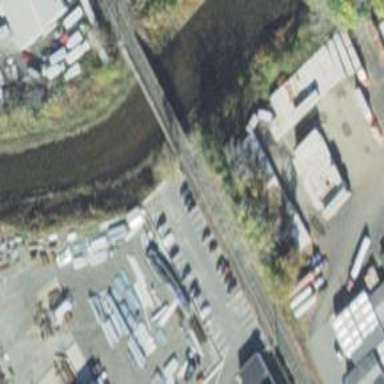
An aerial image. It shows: Bridge over railway line.